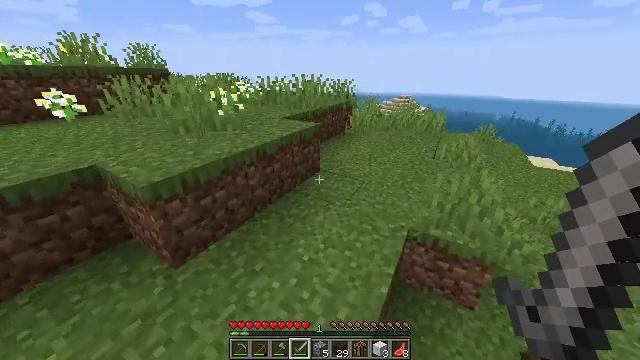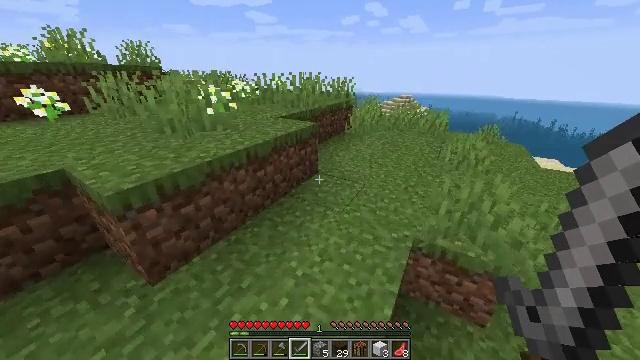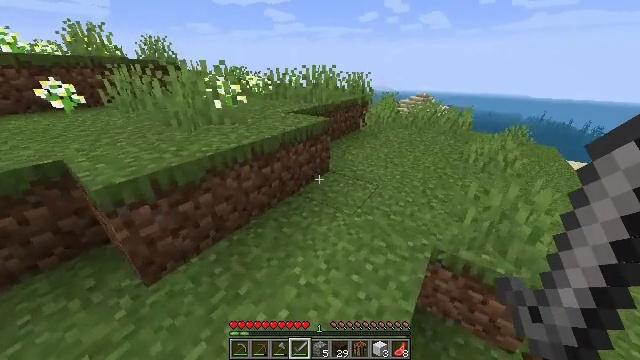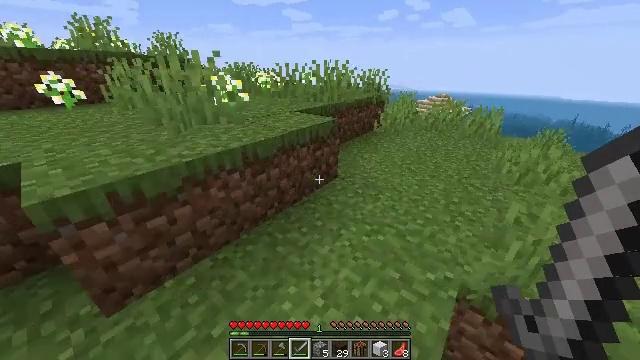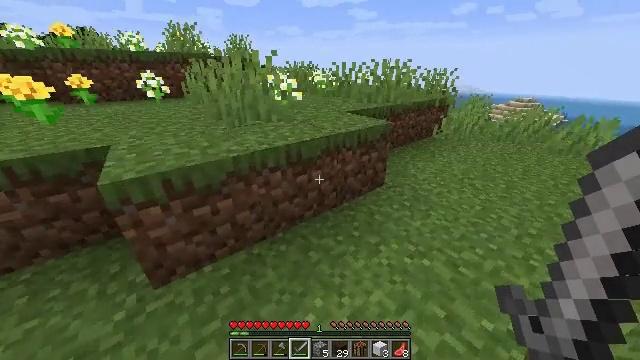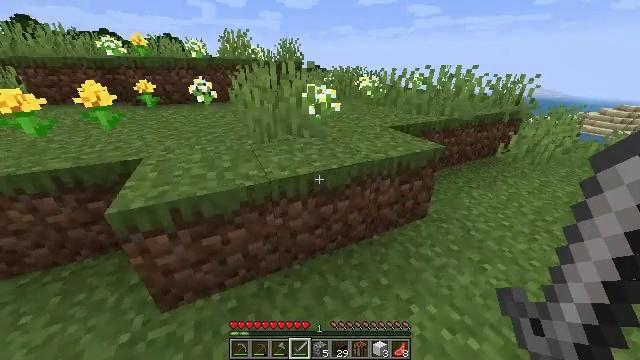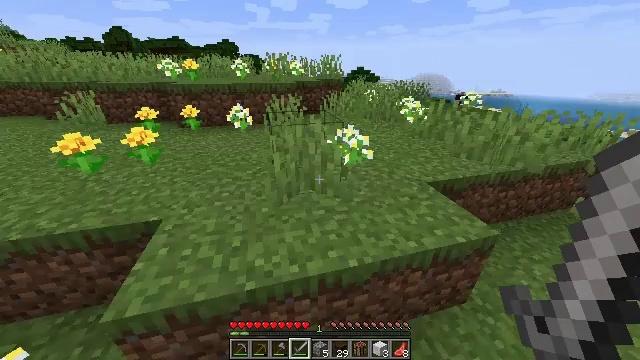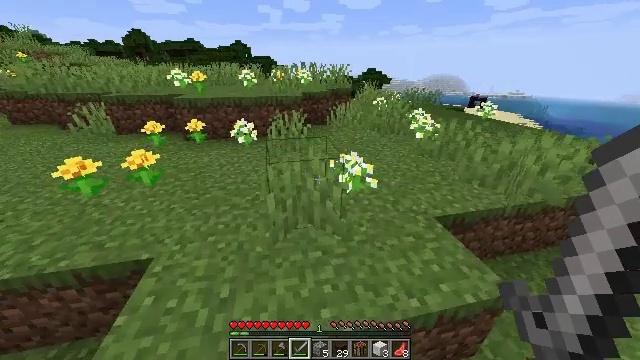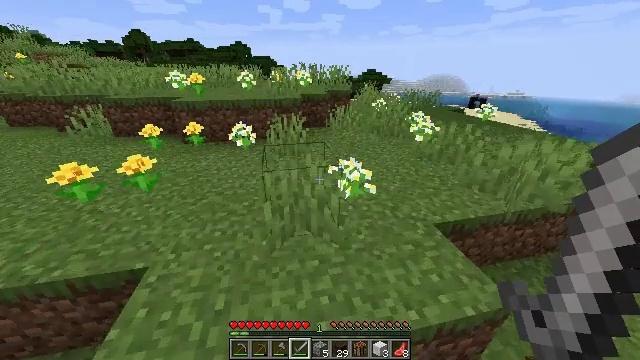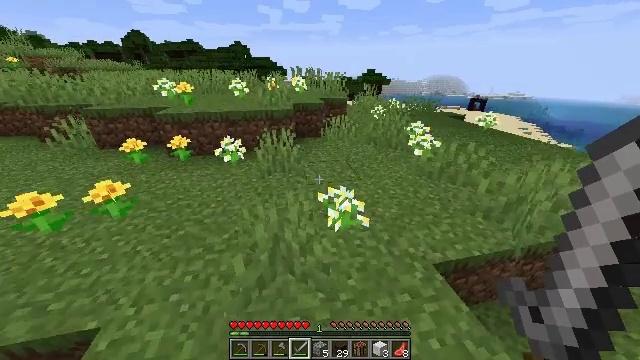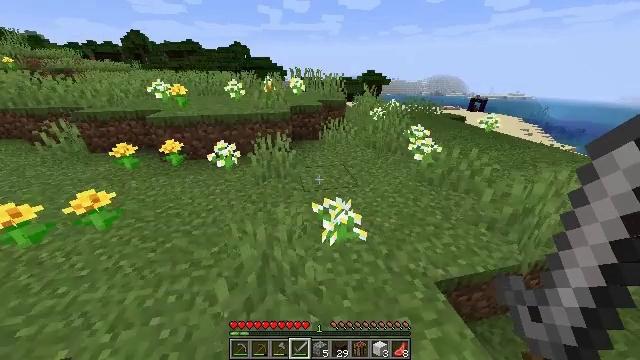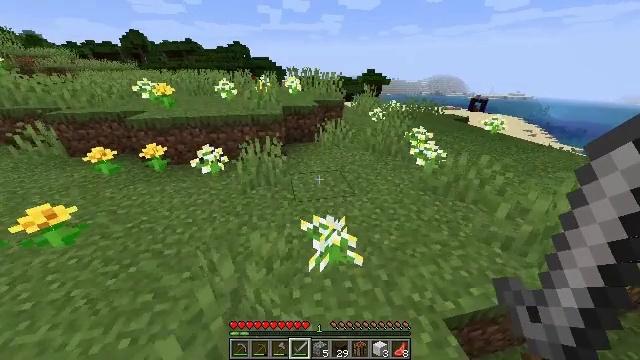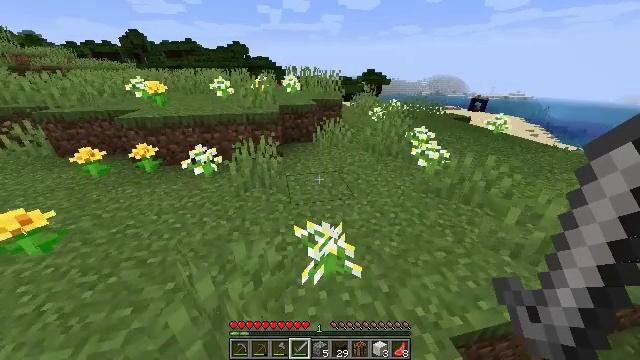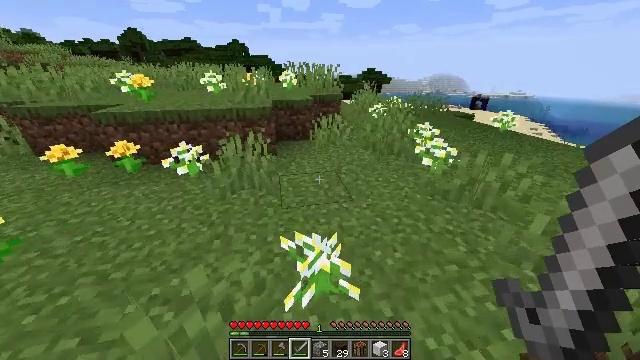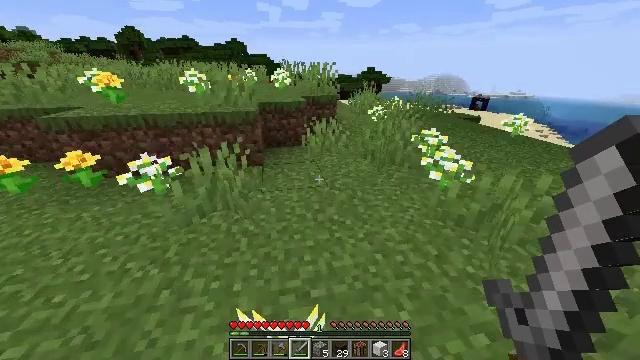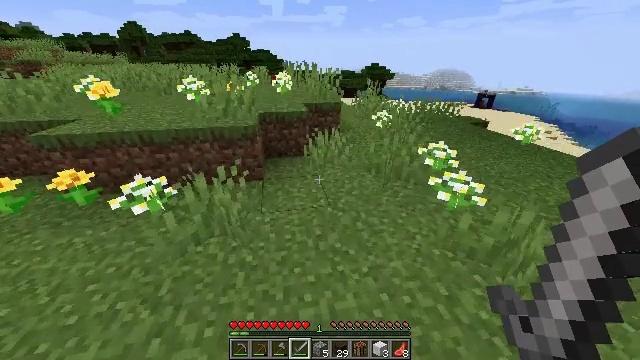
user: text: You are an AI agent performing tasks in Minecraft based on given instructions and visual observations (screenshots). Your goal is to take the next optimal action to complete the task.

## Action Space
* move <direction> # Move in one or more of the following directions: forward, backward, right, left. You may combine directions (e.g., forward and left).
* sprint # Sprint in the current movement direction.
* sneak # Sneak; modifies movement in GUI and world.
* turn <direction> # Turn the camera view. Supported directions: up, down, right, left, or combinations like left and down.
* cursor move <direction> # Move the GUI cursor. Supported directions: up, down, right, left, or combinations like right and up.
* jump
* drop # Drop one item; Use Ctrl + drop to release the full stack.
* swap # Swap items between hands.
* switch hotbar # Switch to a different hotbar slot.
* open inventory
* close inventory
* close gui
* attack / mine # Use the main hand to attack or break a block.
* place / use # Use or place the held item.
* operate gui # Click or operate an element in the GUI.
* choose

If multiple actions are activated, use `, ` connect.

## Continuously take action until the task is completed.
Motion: motion action
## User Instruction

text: Collect sand to make glass.
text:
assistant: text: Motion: move forward, sprint, jump
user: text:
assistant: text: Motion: move forward, sprint, turn left, jump
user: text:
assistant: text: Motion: move forward, sprint, turn left, jump
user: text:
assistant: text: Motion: move forward, sprint, turn left, jump
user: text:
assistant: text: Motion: move forward, sprint, turn left, jump
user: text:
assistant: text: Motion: move forward, sprint, turn left, jump
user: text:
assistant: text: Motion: move forward, sprint, turn left, jump
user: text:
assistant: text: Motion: move forward, sprint, jump
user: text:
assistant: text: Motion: move forward, sprint, jump
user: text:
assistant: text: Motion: move forward, sprint, jump
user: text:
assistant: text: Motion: move forward, sprint, jump
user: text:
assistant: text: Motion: move forward, sprint, jump
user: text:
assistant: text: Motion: move forward, sprint, jump
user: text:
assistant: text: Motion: move forward, sprint, jump
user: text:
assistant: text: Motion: move forward, sprint, jump
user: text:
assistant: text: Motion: move forward, sprint, turn left, jump
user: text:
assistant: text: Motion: move forward, sprint, jump
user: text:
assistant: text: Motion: move forward, sprint, jump
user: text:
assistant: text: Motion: move forward, sprint, jump
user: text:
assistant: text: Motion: move forward, sprint, jump
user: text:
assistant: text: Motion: move forward and move right, sprint, jump
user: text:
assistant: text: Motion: move forward and move right, sprint, jump
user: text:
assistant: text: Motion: move forward and move right, sprint, jump
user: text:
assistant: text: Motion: move forward and move right, sprint, jump
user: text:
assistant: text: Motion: move forward and move right, sprint, jump
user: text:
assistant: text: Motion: move forward and move right, sprint, turn right, jump
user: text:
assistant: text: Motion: move forward and move right, sprint, turn right, jump
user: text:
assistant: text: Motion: move forward and move right, sprint, turn right, jump
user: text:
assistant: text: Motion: move forward and move right, sprint, jump
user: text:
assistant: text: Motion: move forward and move right, sprint, jump